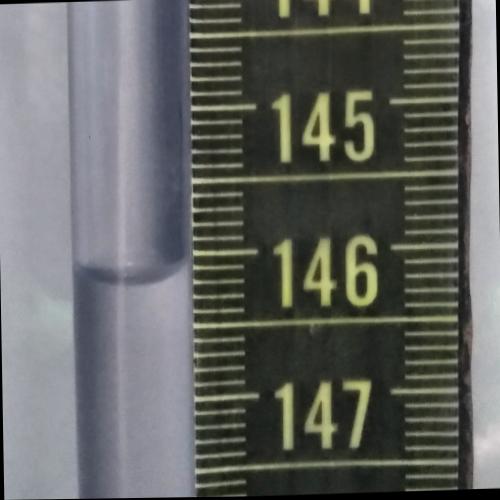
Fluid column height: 146.2 cm